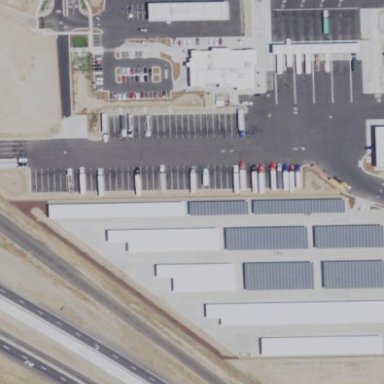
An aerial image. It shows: Commercial area with storage rental shop.